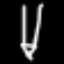
Label: pencil